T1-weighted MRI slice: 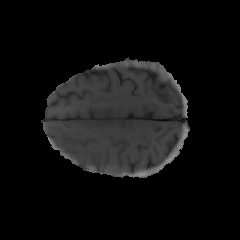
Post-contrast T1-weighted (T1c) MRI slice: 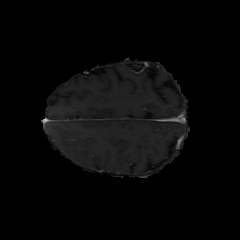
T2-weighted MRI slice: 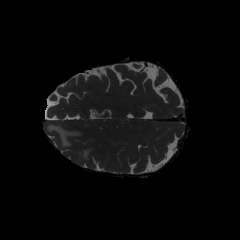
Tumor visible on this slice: yes